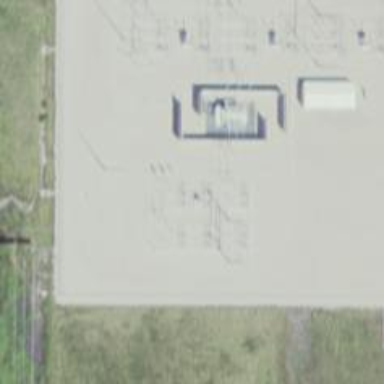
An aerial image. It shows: Switch for power supply.